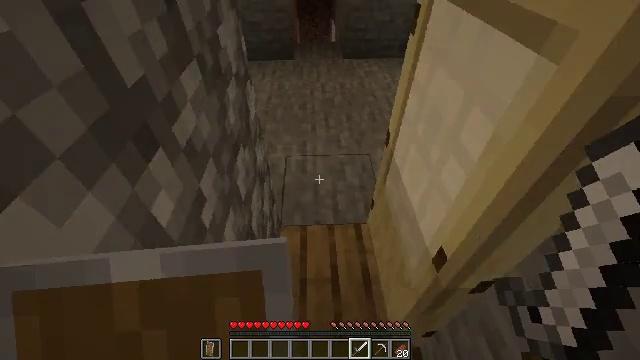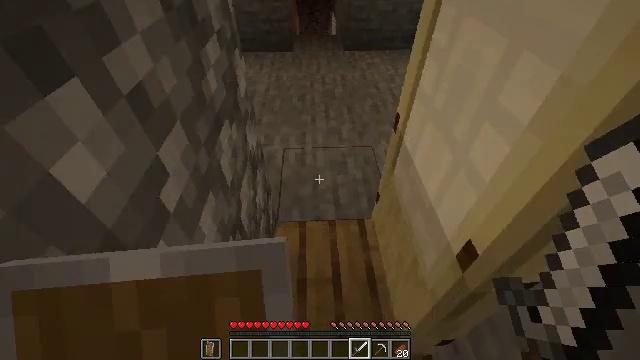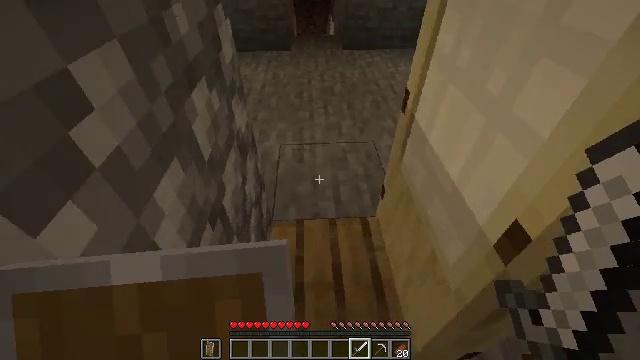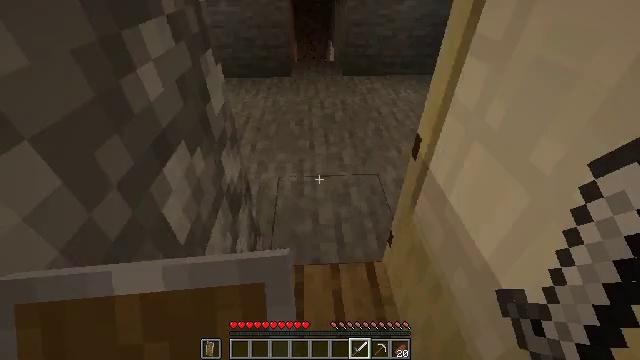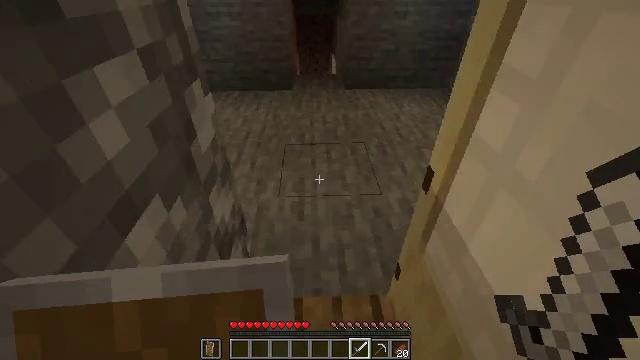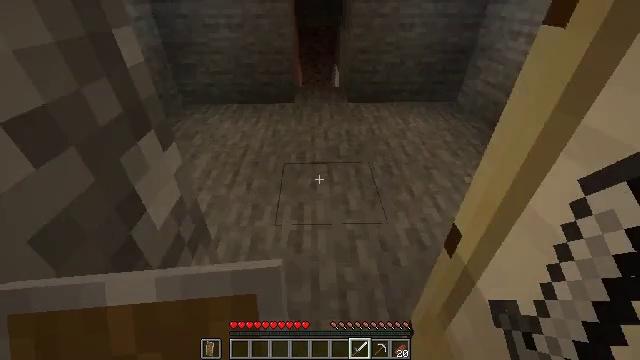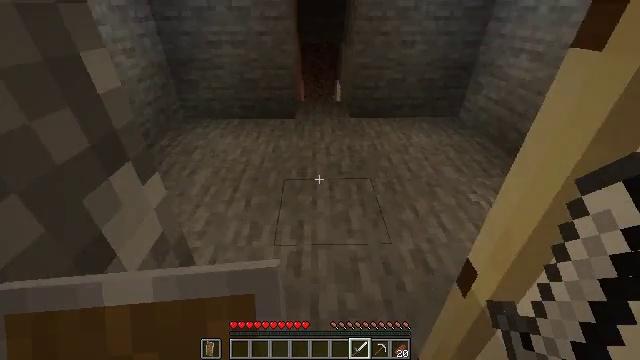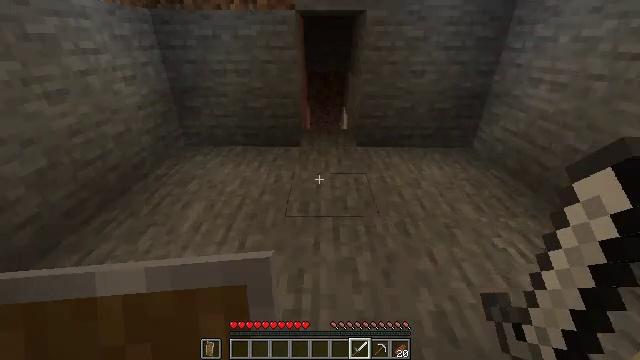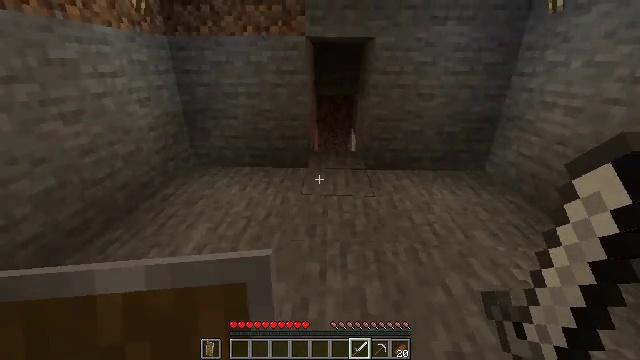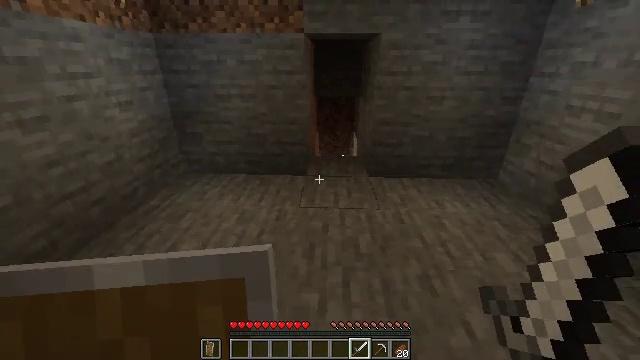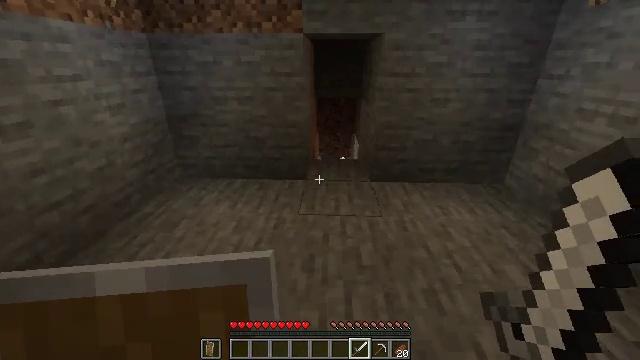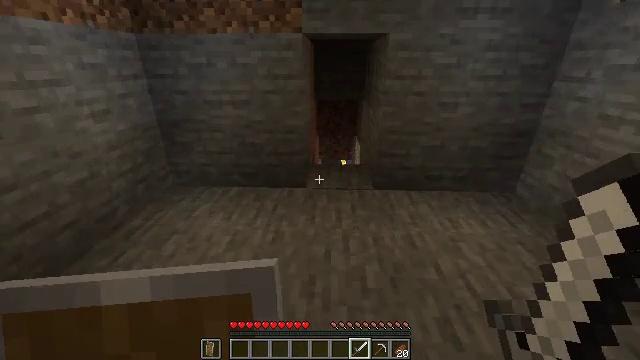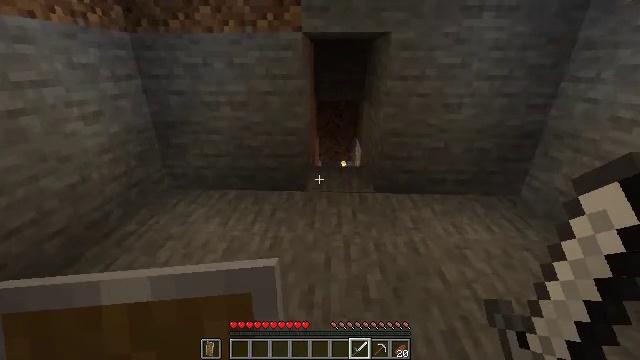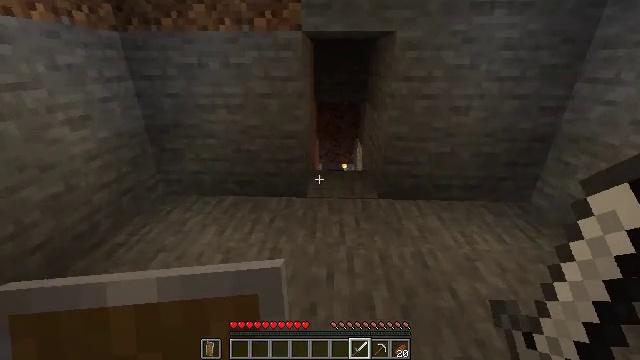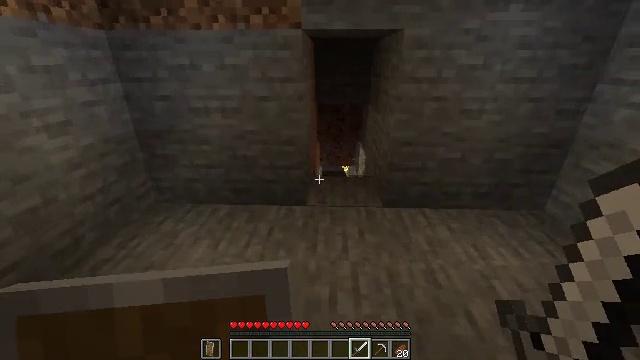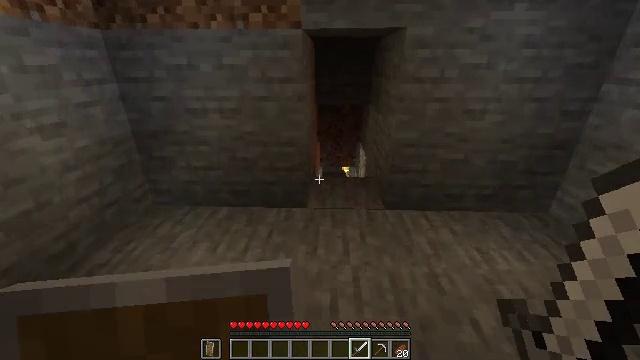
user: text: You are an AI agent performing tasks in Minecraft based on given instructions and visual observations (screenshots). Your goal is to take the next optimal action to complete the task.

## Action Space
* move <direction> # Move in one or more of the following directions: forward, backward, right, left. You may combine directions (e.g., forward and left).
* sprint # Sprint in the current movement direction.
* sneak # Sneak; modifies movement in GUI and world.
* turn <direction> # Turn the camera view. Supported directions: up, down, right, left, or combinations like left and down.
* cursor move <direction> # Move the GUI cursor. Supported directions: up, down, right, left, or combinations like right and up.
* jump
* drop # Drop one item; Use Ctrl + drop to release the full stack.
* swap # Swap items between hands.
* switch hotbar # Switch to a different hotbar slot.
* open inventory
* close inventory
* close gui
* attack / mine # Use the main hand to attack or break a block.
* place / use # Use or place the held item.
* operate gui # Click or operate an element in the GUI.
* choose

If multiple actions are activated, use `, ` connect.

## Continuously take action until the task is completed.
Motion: motion action
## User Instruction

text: Break the mob spawner.
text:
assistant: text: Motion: move forward
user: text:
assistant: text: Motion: move forward, turn up
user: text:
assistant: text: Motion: move forward, turn up
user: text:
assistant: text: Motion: move forward, turn up
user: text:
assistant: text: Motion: move forward, turn up
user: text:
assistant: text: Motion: move forward, turn up
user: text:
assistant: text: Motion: move forward, turn left and up
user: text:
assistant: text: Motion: move forward, turn left and up
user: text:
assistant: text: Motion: move forward
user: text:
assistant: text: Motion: move forward
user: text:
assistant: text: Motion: move forward
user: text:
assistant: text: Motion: no_op
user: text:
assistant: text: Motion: move forward
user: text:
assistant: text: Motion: move forward
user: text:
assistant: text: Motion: move forward
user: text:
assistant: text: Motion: move forward
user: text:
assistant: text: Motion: move forward, turn right
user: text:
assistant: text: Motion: move forward, turn right and down
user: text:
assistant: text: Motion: move forward, turn right and down
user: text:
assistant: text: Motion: move forward, turn down
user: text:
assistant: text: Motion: move forward
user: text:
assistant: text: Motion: move forward, turn down
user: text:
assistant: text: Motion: move forward
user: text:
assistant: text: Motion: move forward
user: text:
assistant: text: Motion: move forward, turn left and down
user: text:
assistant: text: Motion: move forward, turn down
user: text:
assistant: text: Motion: move forward, turn down
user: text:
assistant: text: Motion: move forward, turn down
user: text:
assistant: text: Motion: move forward, turn down
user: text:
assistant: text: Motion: turn down